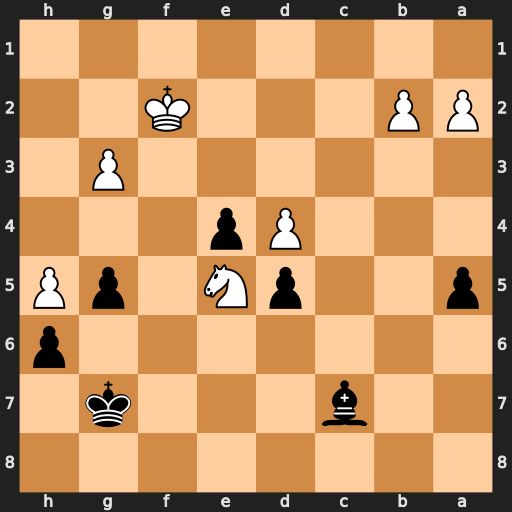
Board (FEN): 8/2b3k1/7p/p2pN1pP/3Pp3/6P1/PP3K2/8
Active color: b
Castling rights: -
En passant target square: -
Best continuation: Bxe5 dxe5 d4